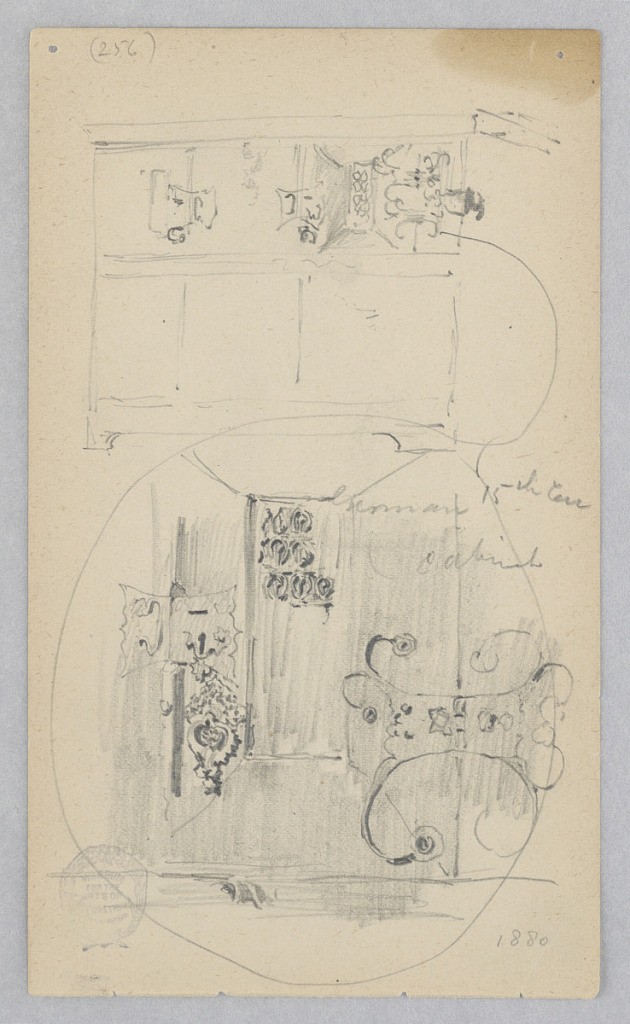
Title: Cabinet
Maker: Robert Frederick Blum, American, 1857–1903
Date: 1880
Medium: Graphite on wove paper
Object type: Drawing
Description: Sketch of a six-paneled cabinet with details of fixtures.